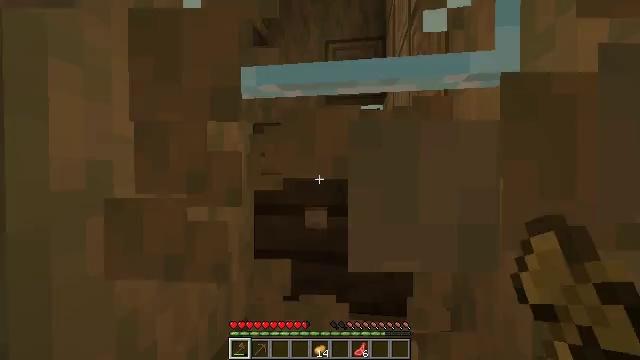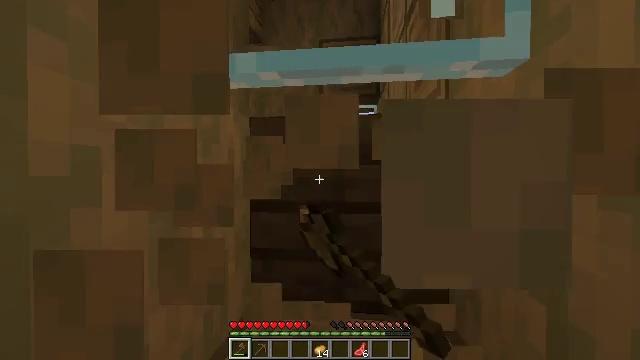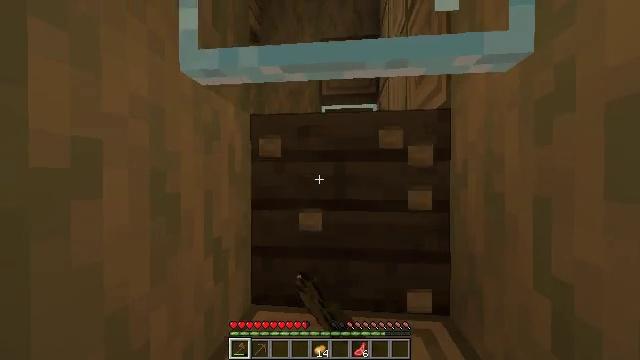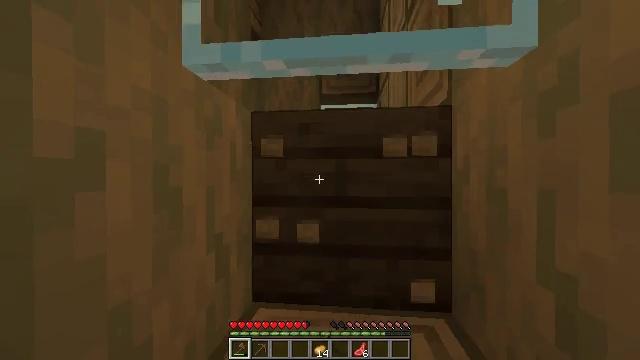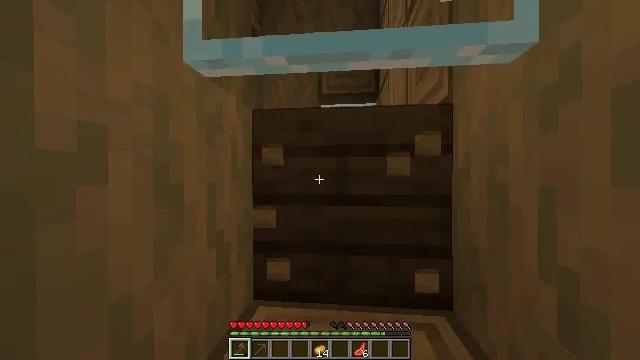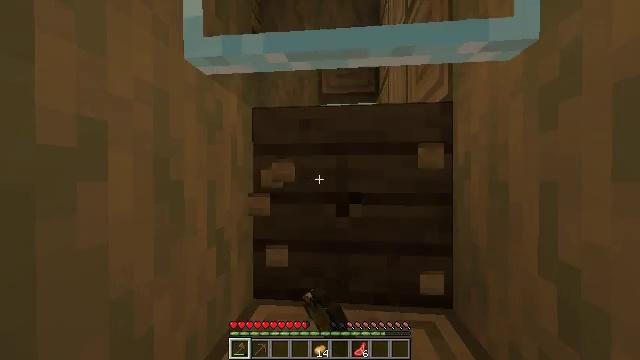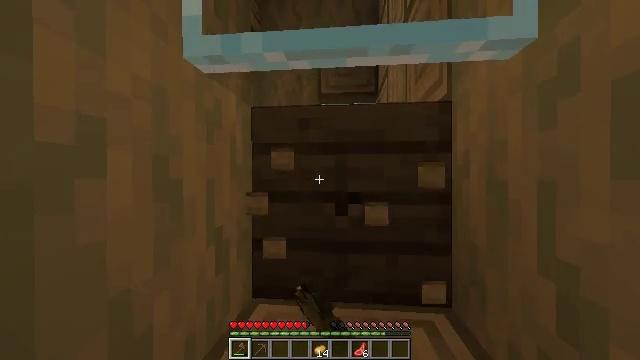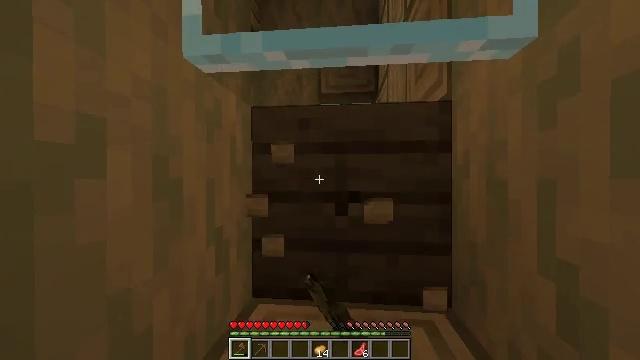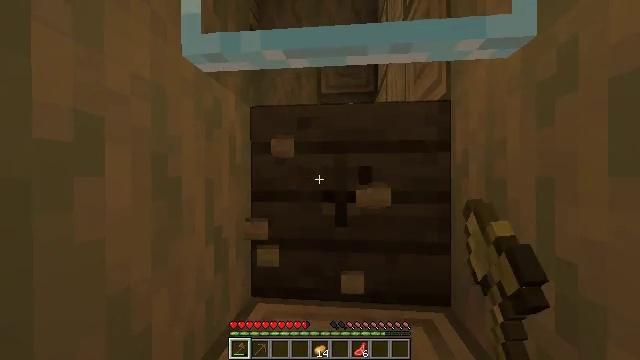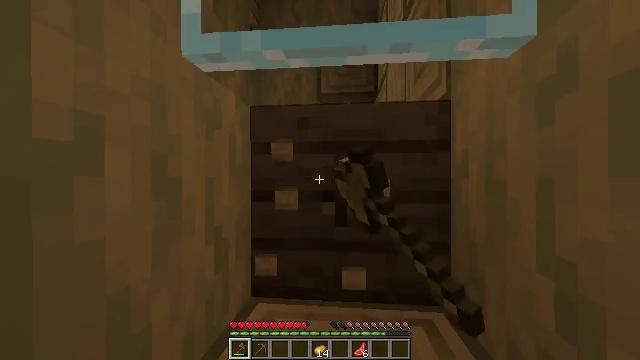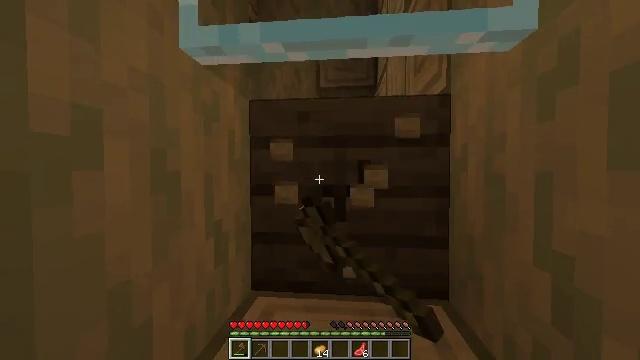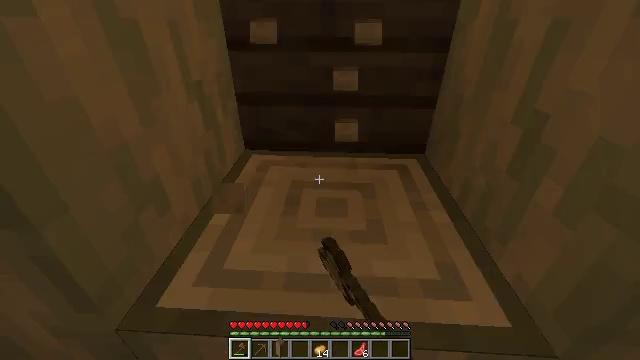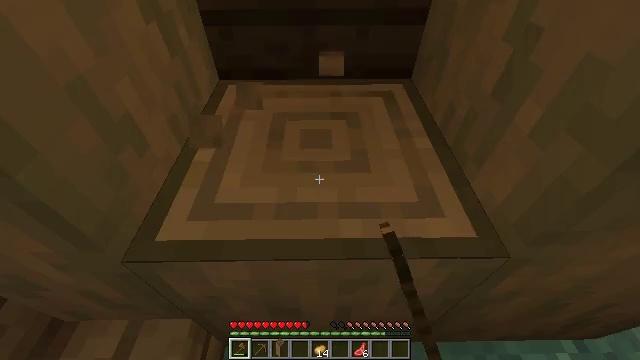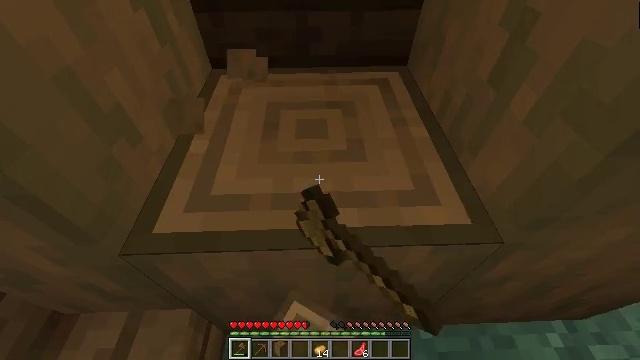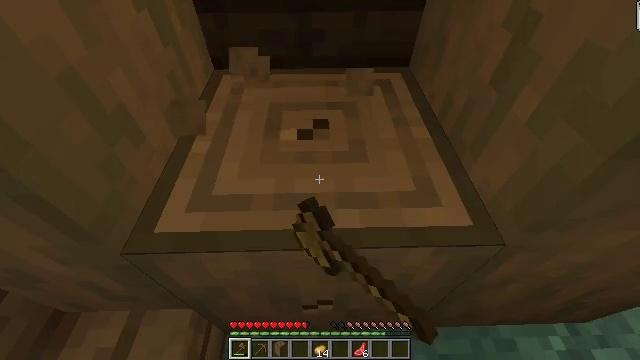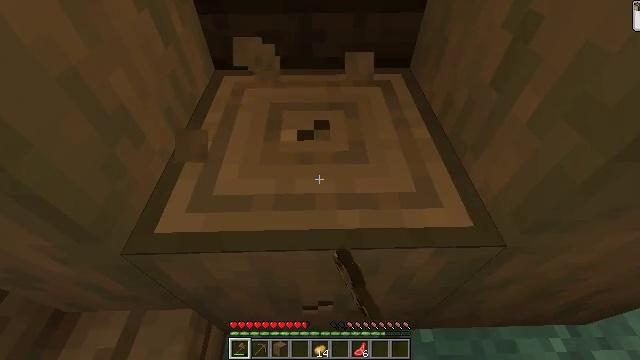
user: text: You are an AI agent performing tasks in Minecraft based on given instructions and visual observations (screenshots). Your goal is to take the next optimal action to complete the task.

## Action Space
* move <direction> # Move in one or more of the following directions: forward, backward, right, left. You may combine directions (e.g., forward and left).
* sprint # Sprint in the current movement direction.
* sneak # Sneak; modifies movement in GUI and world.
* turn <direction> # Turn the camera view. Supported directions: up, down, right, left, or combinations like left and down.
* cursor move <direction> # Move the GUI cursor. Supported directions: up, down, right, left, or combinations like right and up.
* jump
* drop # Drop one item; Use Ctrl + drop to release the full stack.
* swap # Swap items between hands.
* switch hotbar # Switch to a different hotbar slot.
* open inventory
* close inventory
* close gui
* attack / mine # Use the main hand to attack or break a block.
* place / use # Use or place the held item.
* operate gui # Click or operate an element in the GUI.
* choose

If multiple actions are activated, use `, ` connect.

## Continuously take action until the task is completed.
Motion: motion action
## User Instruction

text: Drop a stripped spruce log.
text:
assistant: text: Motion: move forward, turn right, attack / mine
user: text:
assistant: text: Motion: attack / mine
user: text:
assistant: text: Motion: attack / mine
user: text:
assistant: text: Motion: attack / mine
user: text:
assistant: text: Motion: attack / mine
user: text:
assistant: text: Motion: attack / mine
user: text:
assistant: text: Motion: attack / mine
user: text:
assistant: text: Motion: attack / mine
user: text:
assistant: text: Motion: attack / mine
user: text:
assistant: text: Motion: turn down, attack / mine
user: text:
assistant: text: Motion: turn right and down, attack / mine
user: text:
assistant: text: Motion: turn right and down, attack / mine
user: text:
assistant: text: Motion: turn right and down, attack / mine
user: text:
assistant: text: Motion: attack / mine
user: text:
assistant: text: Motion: attack / mine
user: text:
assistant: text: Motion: attack / mine
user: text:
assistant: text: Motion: attack / mine
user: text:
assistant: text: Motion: attack / mine
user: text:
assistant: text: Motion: attack / mine
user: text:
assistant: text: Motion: attack / mine
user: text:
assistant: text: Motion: attack / mine
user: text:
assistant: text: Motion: attack / mine
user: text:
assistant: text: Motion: attack / mine
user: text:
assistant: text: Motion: attack / mine
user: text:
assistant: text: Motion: attack / mine
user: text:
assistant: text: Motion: attack / mine
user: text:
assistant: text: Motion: attack / mine
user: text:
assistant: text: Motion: attack / mine
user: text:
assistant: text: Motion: attack / mine
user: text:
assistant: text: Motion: attack / mine